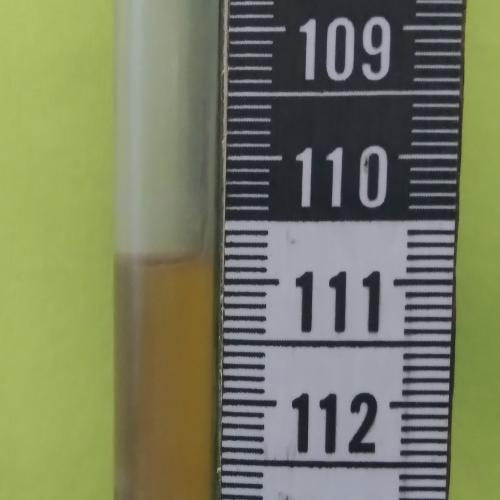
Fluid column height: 110.8 cm